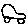
Label: car